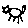
Label: cat